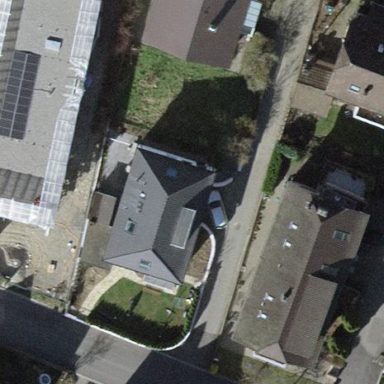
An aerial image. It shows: Detached building with hipped roof.